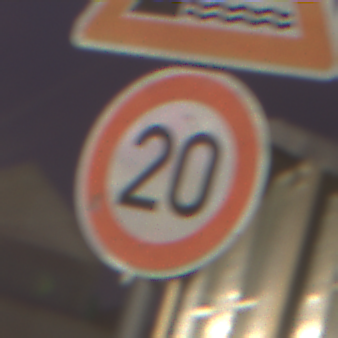
Verkehrszeichen: Geschwindigkeit20
Zusatzzeichen oben: Ufer
Umgebung: Outdoor, Urban
Tageszeit: SunriseSunset
Wetter: PartlyCloudy
Licht: Artificial
Jahreszeit: NotSpecified
Kontrast: HighContrast